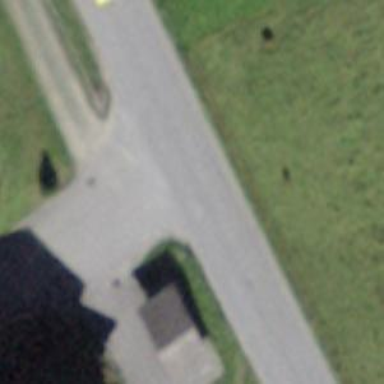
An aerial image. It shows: Residential road with grass paver surface.